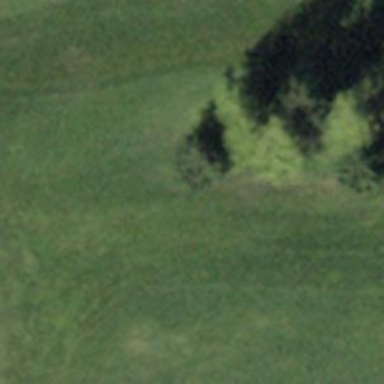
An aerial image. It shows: Needle-leaved tree in natural setting.